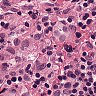
Metastatic tissue present: no